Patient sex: M
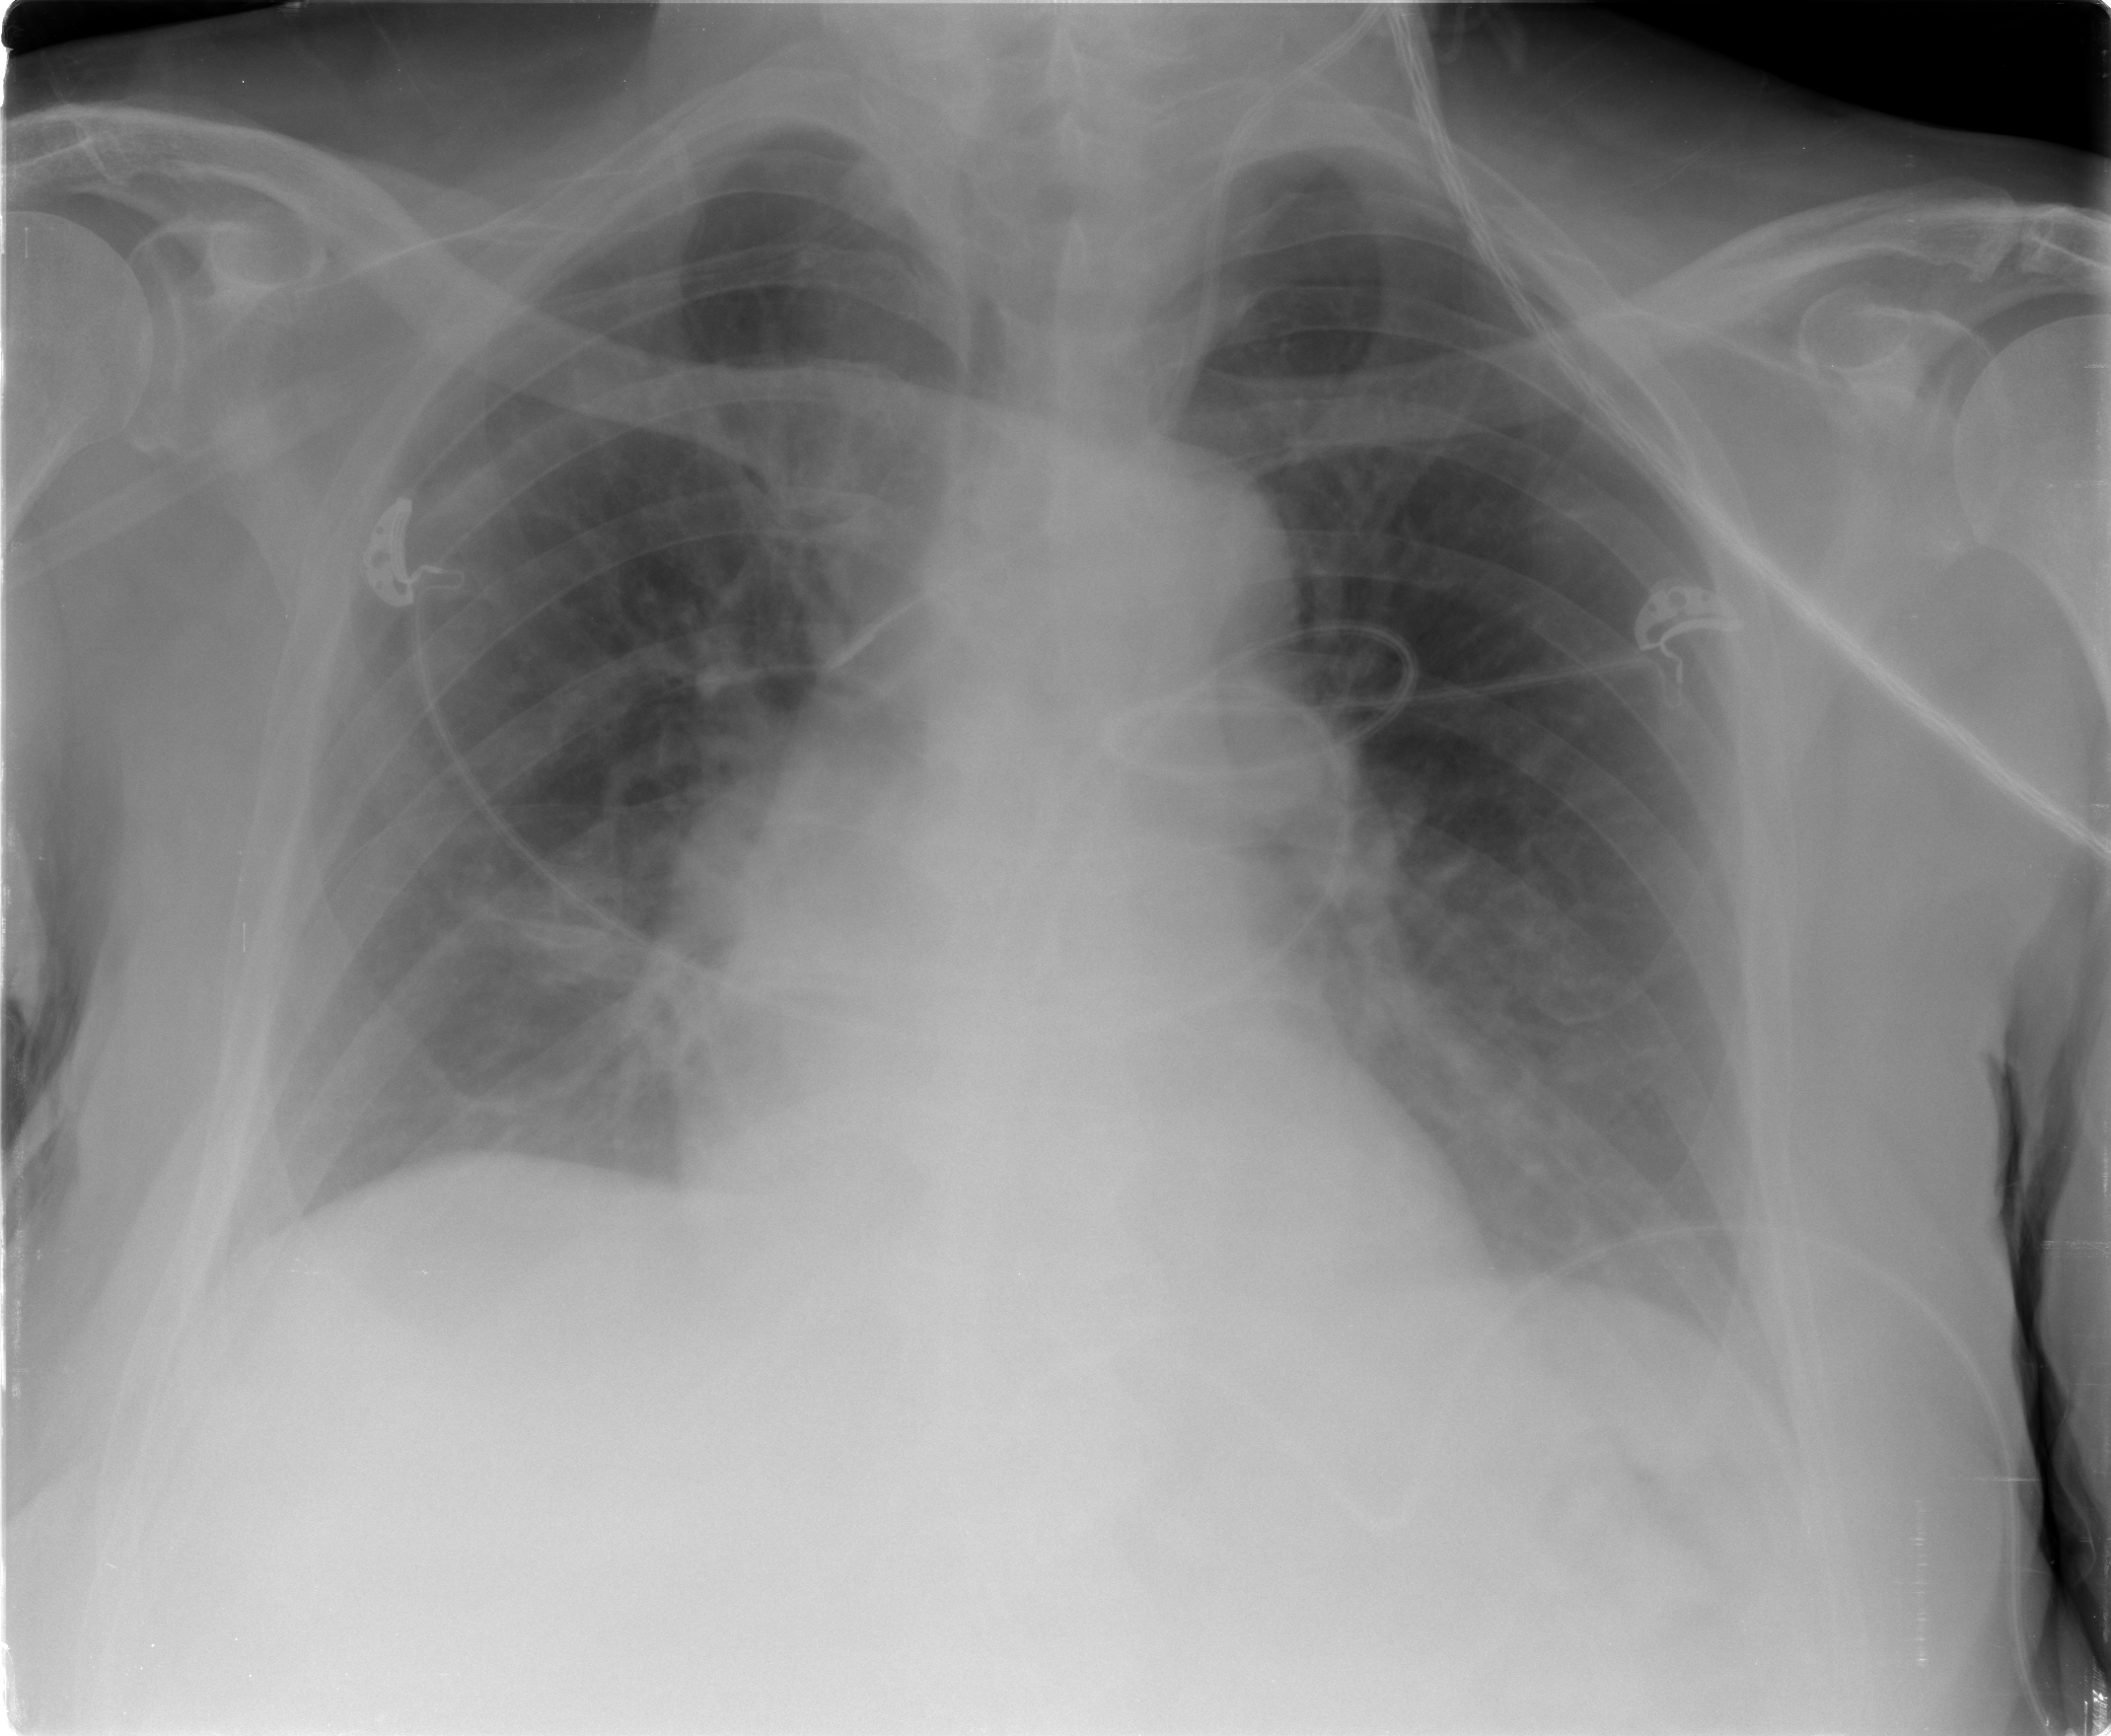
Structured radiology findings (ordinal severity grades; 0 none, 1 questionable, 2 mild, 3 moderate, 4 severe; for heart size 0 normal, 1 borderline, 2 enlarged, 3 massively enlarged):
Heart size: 0
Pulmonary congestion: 0
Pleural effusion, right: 1
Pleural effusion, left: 1
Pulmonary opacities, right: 0
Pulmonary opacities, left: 0
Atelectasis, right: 1
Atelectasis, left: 1